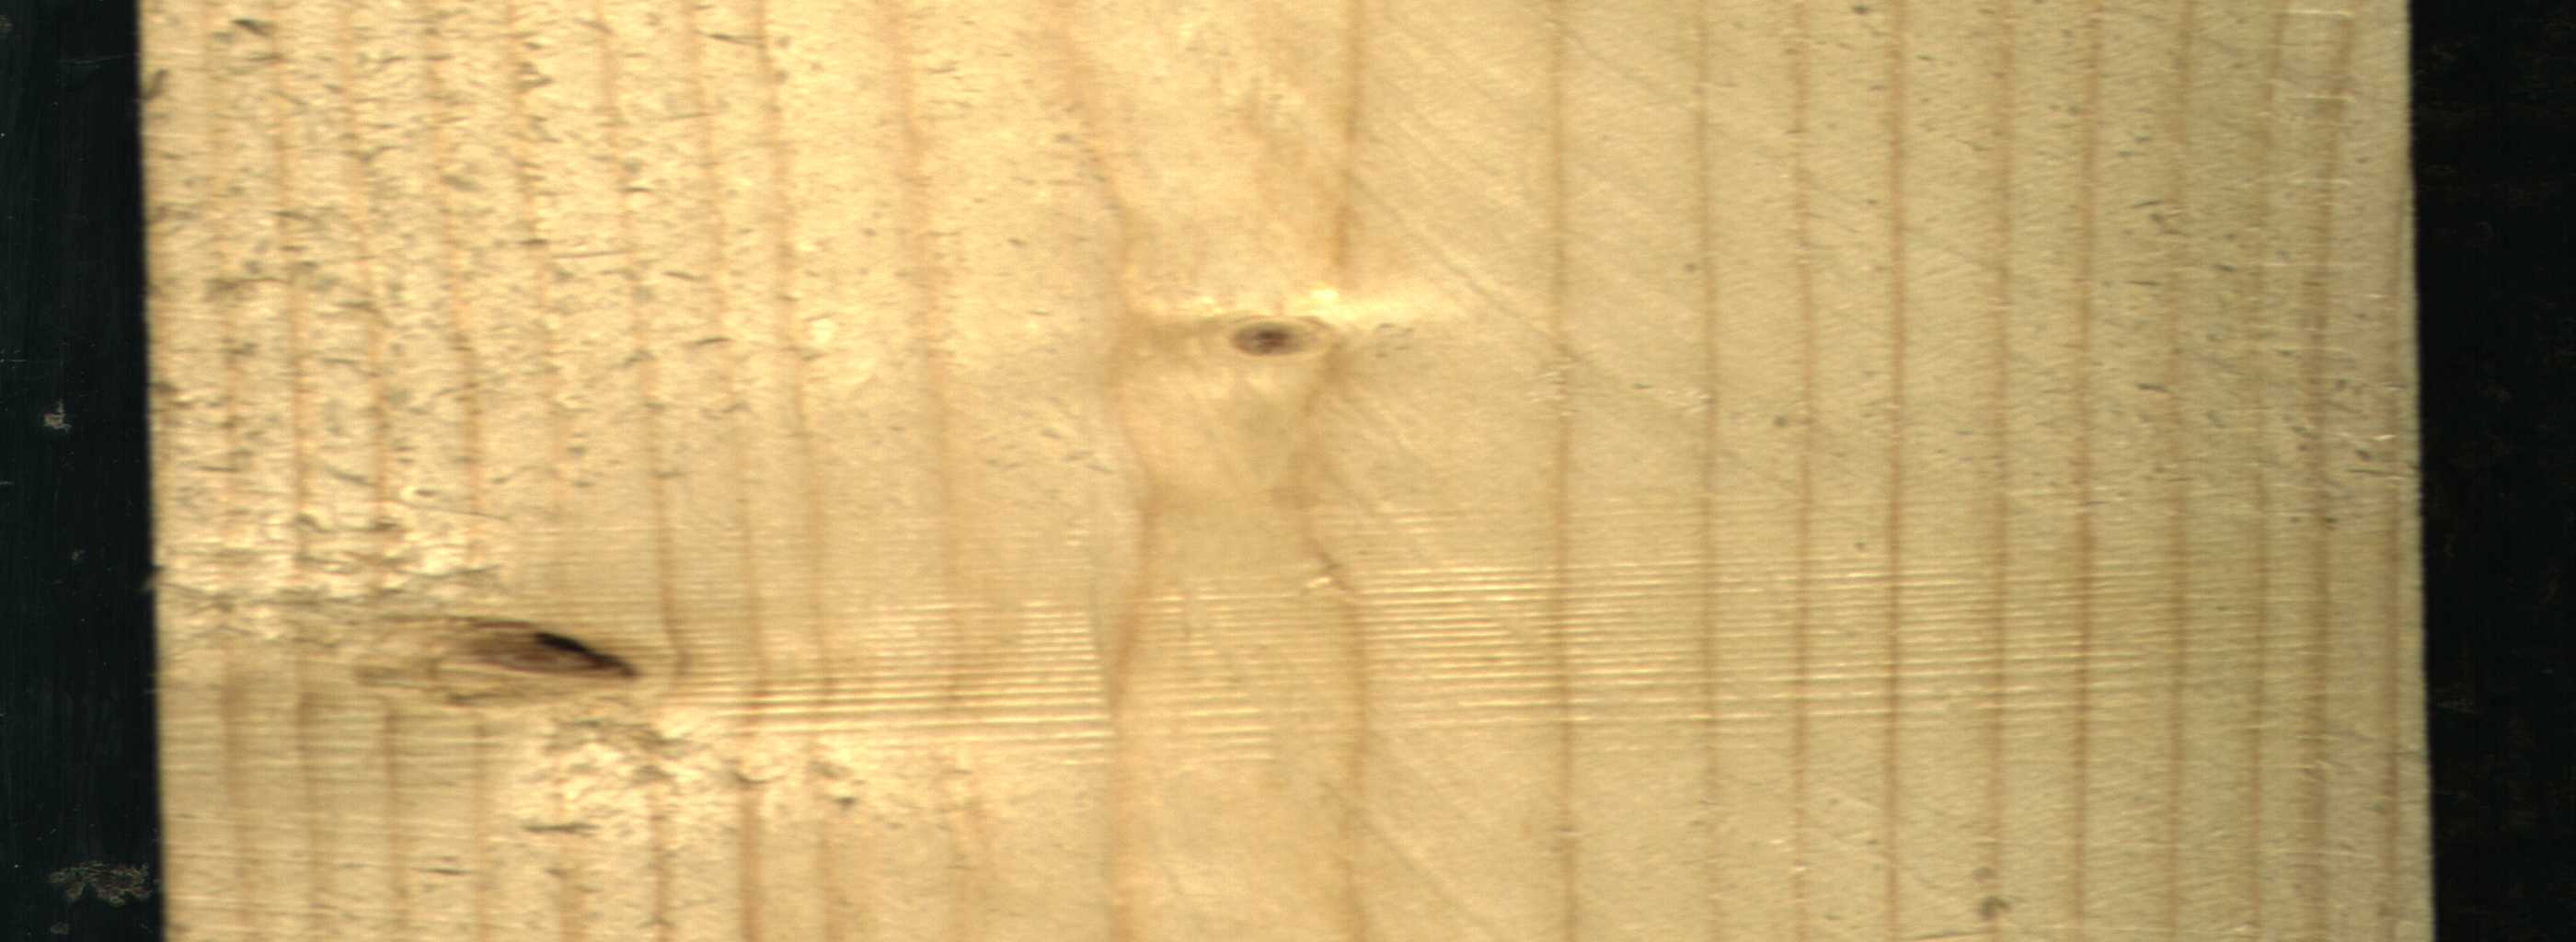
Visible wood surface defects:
Dead_Knot
Live_Knot